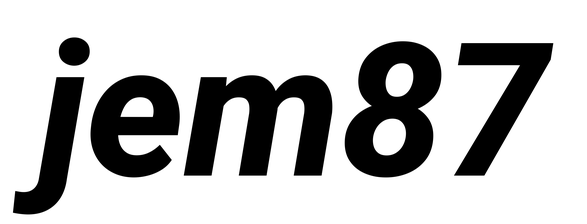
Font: Roboto-Italic_ExtraBold_Italic